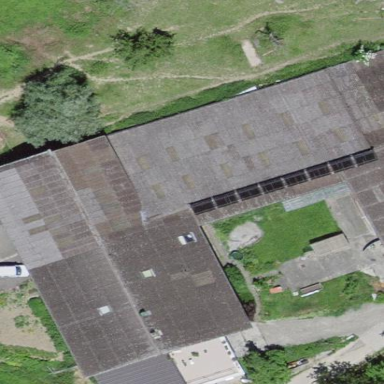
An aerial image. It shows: Farm building.